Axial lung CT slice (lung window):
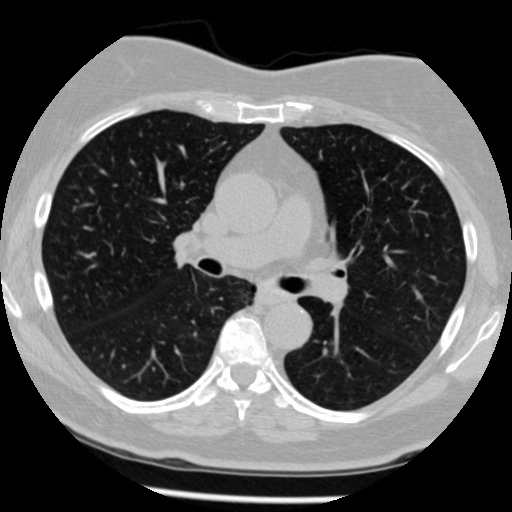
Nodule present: no